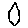
Label: hexagon